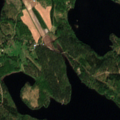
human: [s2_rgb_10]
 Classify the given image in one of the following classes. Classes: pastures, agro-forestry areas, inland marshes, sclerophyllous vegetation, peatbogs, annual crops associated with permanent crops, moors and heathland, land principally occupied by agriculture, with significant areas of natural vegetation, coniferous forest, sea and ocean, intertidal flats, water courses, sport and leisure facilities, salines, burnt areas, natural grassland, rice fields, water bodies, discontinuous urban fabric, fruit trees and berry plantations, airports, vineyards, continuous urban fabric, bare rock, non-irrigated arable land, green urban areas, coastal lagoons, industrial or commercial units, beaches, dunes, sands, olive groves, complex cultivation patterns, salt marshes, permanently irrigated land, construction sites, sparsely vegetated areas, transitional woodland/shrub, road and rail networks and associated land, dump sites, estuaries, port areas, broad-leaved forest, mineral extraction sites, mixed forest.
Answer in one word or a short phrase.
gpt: land principally occupied by agriculture, with significant areas of natural vegetation, coniferous forest, mixed forest, transitional woodland/shrub, water bodies